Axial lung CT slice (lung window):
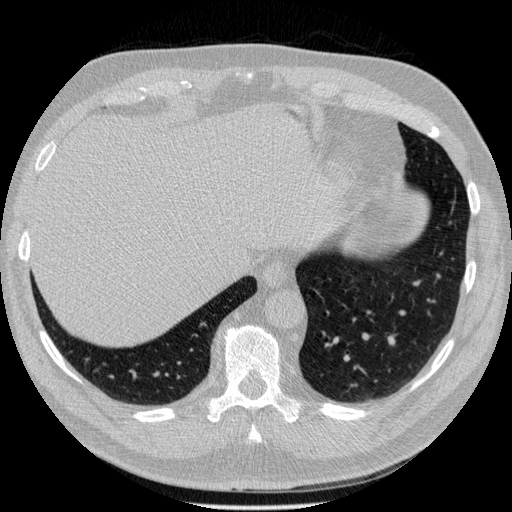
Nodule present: no